Question: I want to create a donut hole pie chart to represent my data.
I came across this site : <URL> .
I follow their instruction all the way toward the end. I am close to get it working, but I don't know how to center the text in the middle of my pie chart.
Can someone help me with that ?
This is what I have so far.
'''
<div class="chart_1" data-percent="90" >
<span>6</span>
</div>
<script type="text/javascript">
$(function() {
$('.chart_1').easyPieChart({
//Configuration goes here
easing: 'easeOutElastic',
delay: 3000,
barColor: '62ae41',
scaleColor: false,
lineWidth: 10,
trackWidth: 10,
animate: false,
lineCap: 'square',
});
});
</script>
'''
Here is my result...

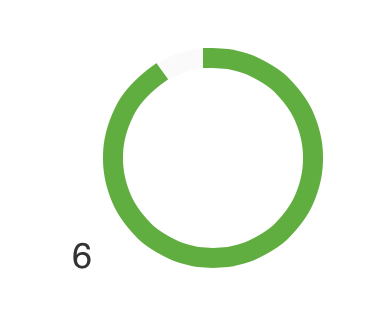
Answer: I was able to get it centered just with a slight modification:
- - removed a trailing comma'''
$(function() {
$('.chart_1').easyPieChart({
//Configuration goes here
easing: 'easeOutElastic',
delay: 3000,
barColor: '#62ae41',
scaleColor: false,
lineWidth: 10,
trackWidth: 10,
animate: false,
lineCap: 'square'
});
});
'''
<URL>